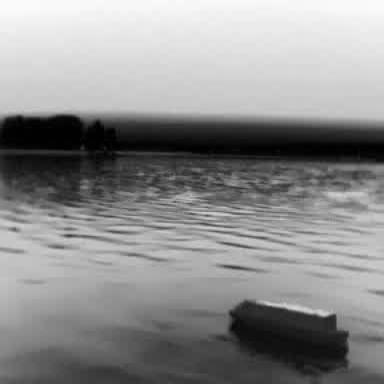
There is a fishing_boat in the infrared image.